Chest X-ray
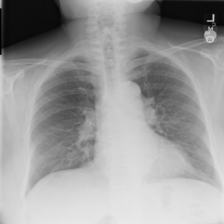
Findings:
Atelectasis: negative
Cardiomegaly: negative
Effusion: negative
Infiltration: negative
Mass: negative
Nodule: negative
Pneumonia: negative
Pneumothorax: negative
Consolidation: negative
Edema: negative
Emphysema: negative
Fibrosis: negative
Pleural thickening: negative
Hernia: negative